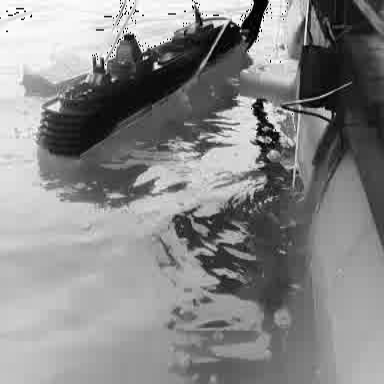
There is a container_ship in the infrared image.